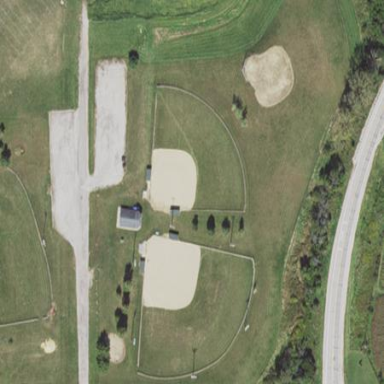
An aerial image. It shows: Baseball pitch for leisure land activities.